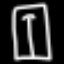
Label: pants